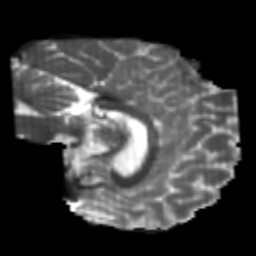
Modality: T2w
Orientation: sagittal
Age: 20
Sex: female
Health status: healthy
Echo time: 0.074 s